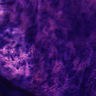
Metastatic tissue present: no